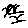
Label: bird